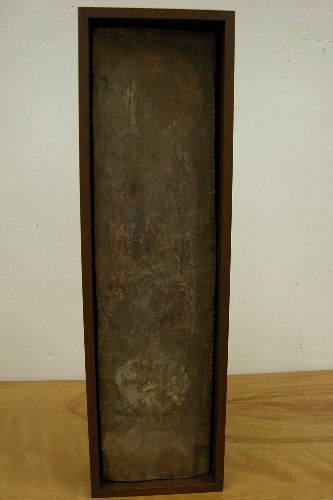
Date: 7th century
Object type: Wall painting
Classification: Paintings
Medium: Water-based pigment on wood
Culture: Central Asia
Period: Khotan kingdom, Dandan Uilik
Dimensions: H. 23 3/4 in. (60.3 cm); W. 6 in. (15.2 cm); D. 3 1/4 in. (8.3 cm)
Department: Asian Art
Credit line: Rogers Fund, 1930
Accession year: 1930
Repository: Metropolitan Museum of Art, New York, NY
Tags: Buddhism|Buddha